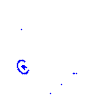
Particle: kaon